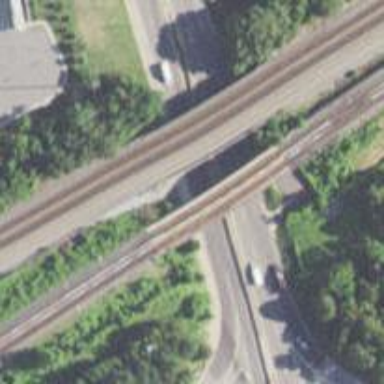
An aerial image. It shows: Bridge with electrified rails.